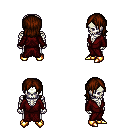
a pixel art fantasy rpg character, male body template, skeleton, red robe, white pants, brown long bangs hairstyle, gold boots, four views (front, back, left, right), 2x2 character sprite sheet, small pixel art, hard edges, no anti-aliasing